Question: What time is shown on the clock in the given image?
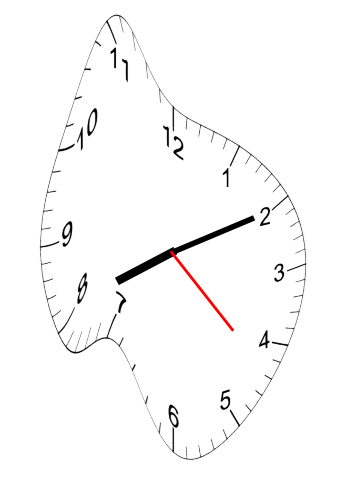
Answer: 08:10:22